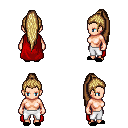
a pixel art fantasy rpg character, female body template, human, light skin, red cape, white pants, blonde extra-long topknot hairstyle, black slippers, four views (front, back, left, right), 2x2 character sprite sheet, small pixel art, hard edges, no anti-aliasing